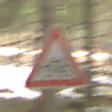
Verkehrszeichen: RadverkehrRechts
Umgebung: Outdoor, Nature
Tageszeit: MorningAfternoon
Wetter: Overcast
Licht: Natural
Jahreszeit: Winter
Kontrast: LowContrast